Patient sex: M
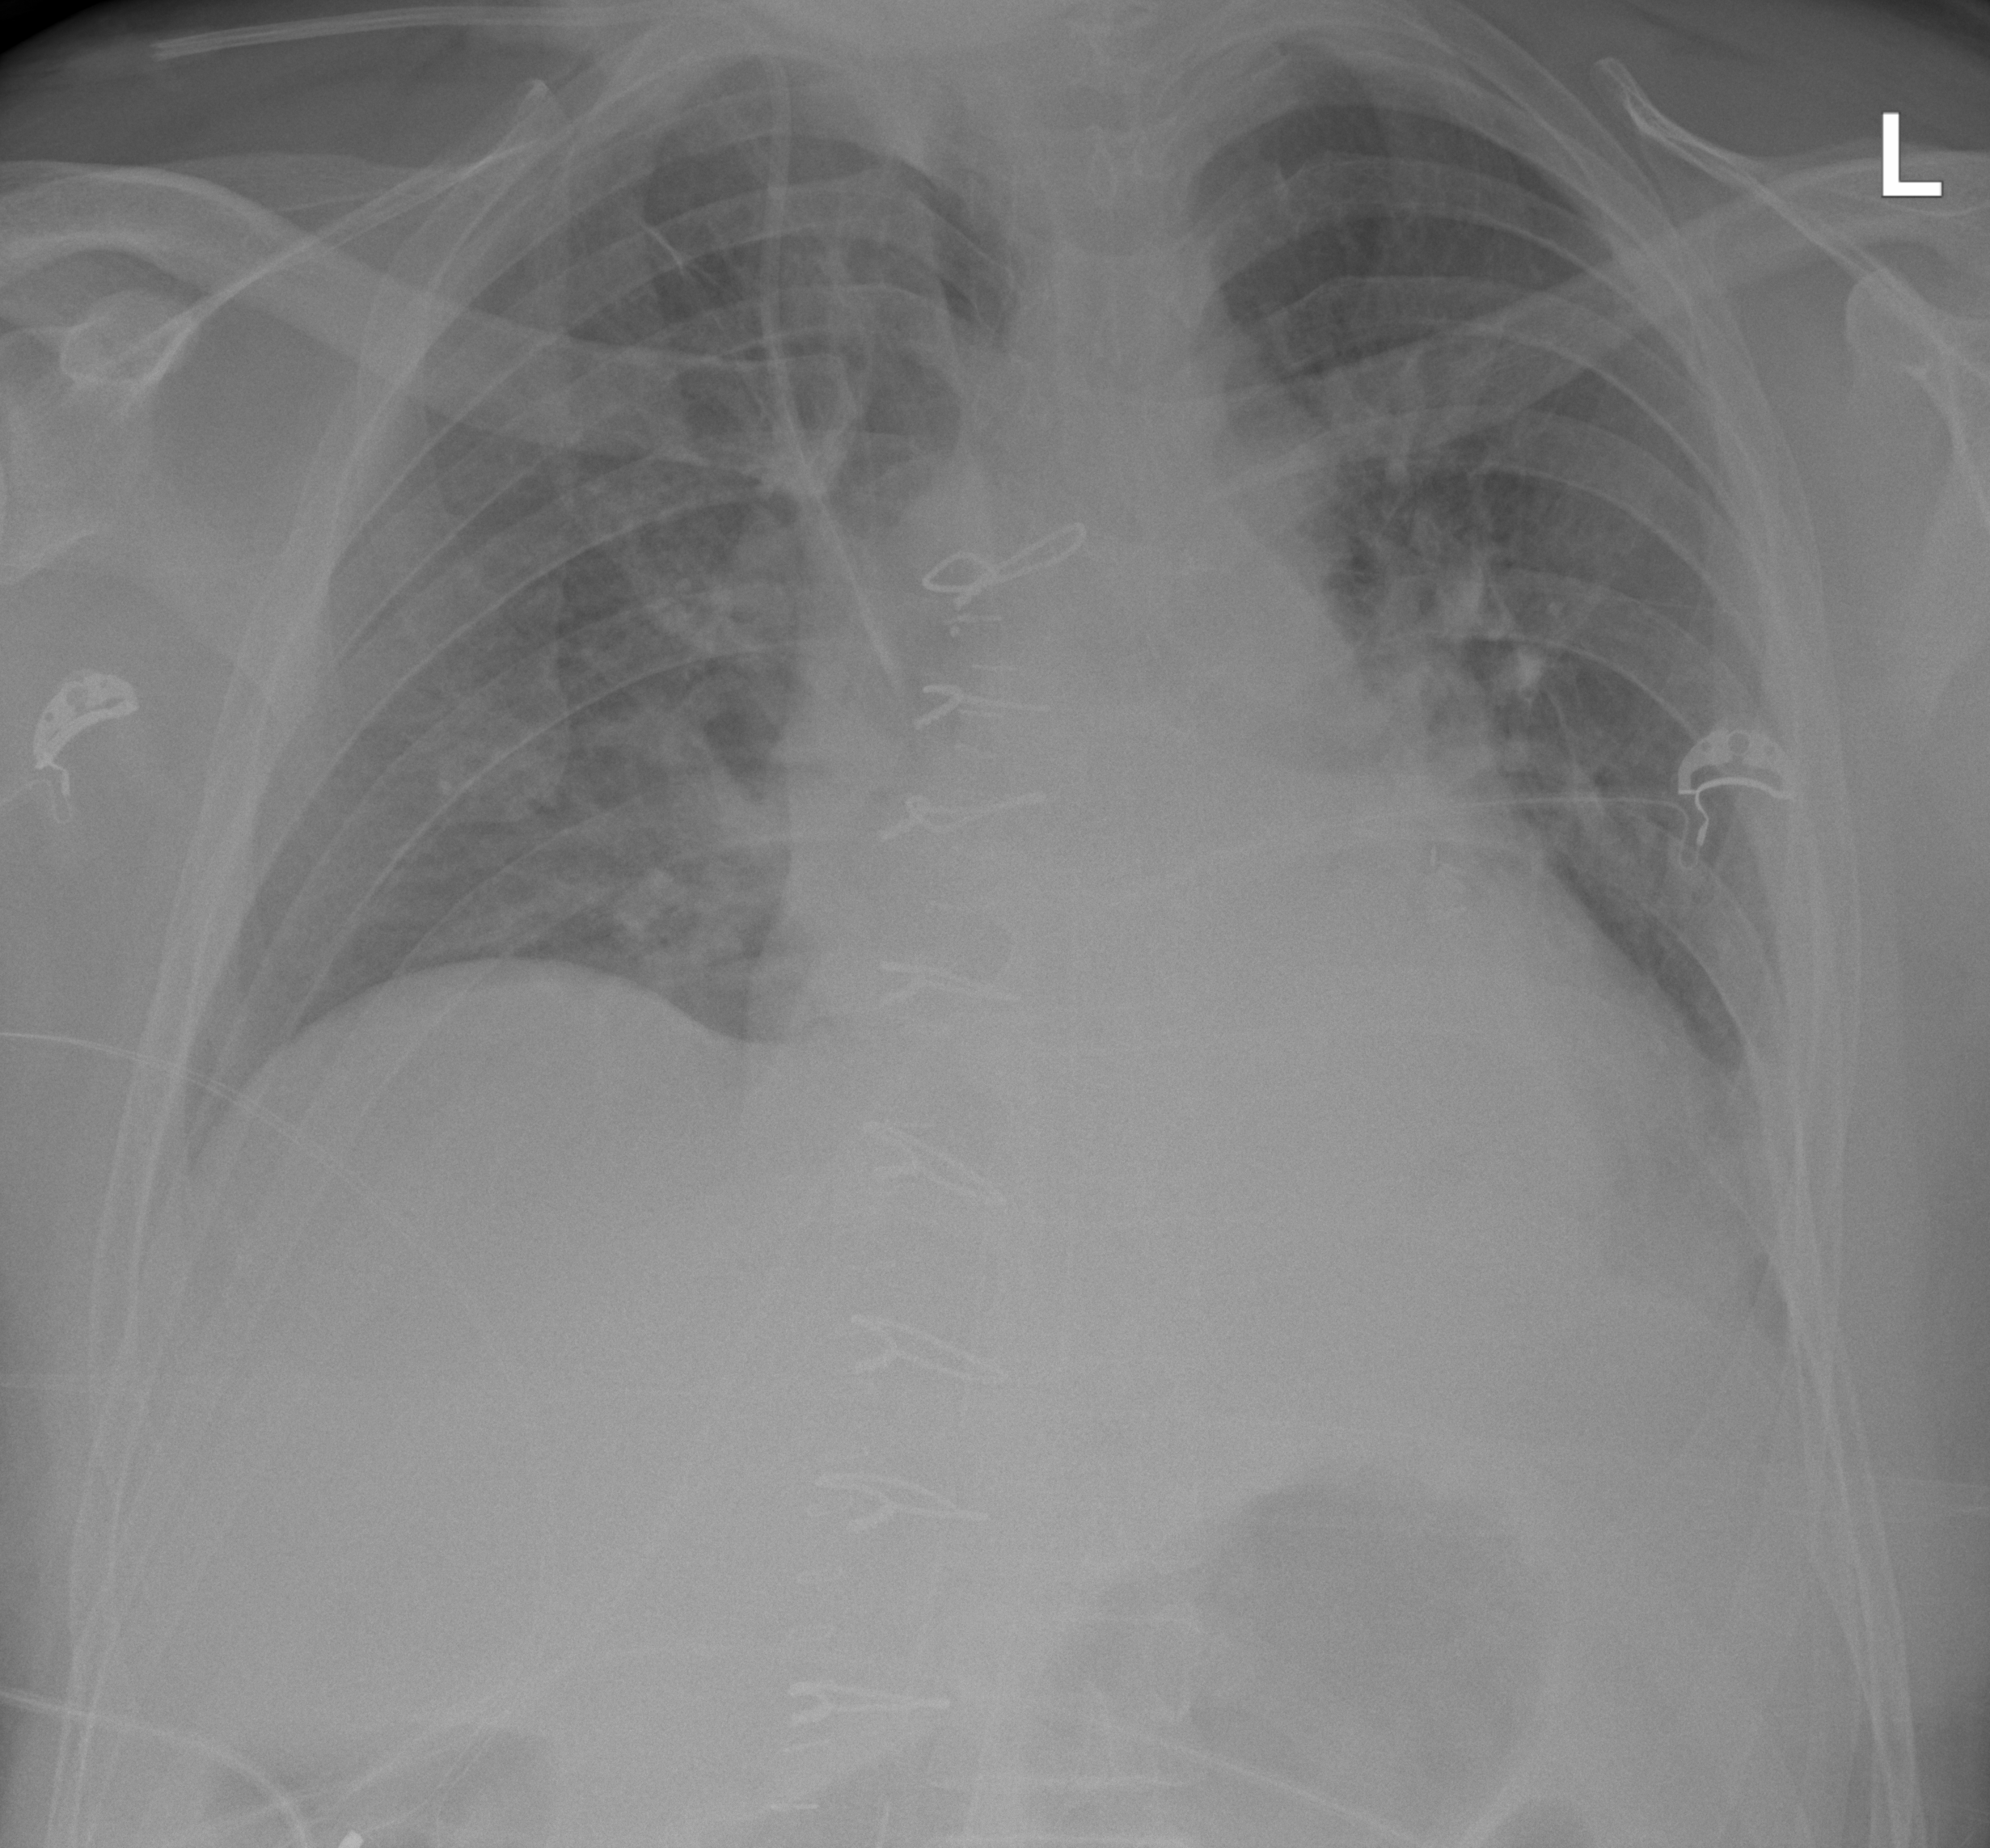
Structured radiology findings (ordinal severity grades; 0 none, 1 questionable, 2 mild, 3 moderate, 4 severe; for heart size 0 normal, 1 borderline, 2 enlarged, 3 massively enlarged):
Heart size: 2
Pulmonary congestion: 2
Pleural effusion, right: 0
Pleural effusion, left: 2
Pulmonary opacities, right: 1
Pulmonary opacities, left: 1
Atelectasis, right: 1
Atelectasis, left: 2